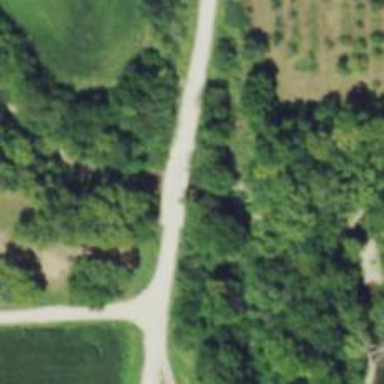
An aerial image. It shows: Unclassified road with bridge.